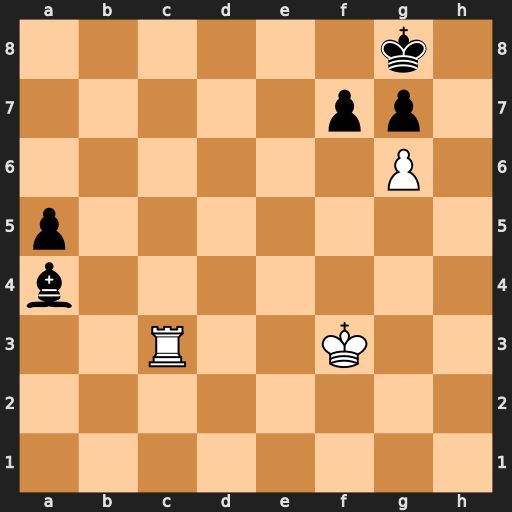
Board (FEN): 6k1/5pp1/6P1/p7/b7/2R2K2/8/8
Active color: w
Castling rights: -
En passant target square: -
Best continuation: Rc8+ Be8 Rxe8#